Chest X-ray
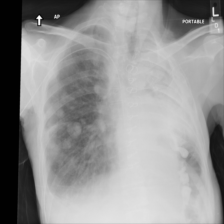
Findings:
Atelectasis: negative
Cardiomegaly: negative
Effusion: positive
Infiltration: negative
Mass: negative
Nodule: positive
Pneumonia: negative
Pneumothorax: negative
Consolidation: negative
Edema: negative
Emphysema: negative
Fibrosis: negative
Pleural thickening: negative
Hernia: negative